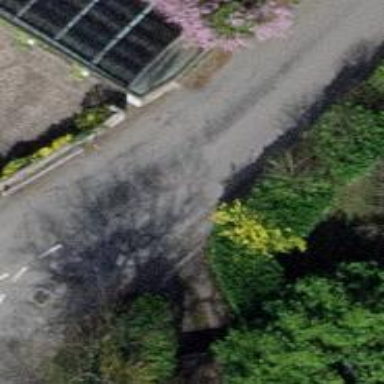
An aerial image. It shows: Tertiary road with asphalt surface.